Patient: sex M, age 47
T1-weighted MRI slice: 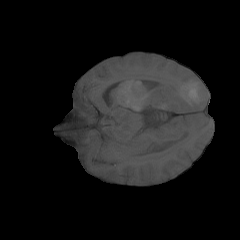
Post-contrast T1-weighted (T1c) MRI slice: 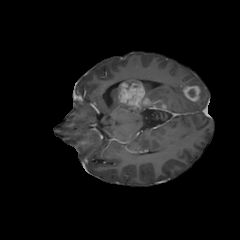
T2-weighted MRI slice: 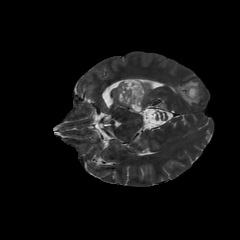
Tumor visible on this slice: yes
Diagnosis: Glioblastoma, IDH-wildtype
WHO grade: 4